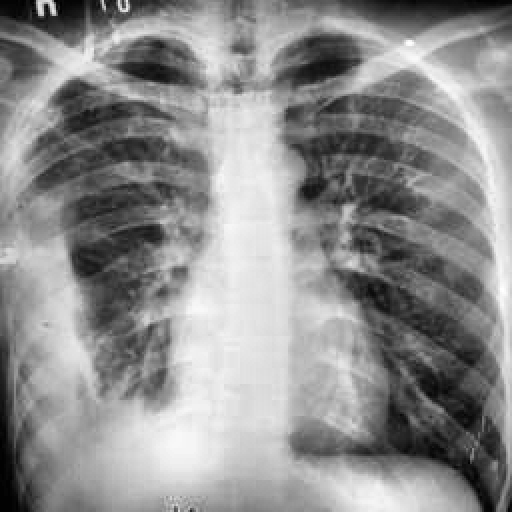
Finding: TUBERCULOSIS